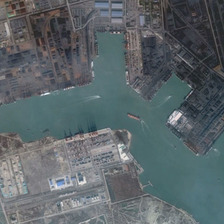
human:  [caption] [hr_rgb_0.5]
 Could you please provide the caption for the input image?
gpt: several boats are in a port surrounded by farmlands and bareland .

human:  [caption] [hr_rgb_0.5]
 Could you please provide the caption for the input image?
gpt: several boats are in a port surrounded by farmlands and bareland .

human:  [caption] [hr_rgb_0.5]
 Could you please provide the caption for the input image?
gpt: several boats are in a port surrounded by farmlands and bareland .

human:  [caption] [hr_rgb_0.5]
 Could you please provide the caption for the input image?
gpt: several boats are in a port surrounded by farmlands and bareland .

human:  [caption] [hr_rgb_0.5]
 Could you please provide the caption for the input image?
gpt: several boats are in a port surrounded by farmlands and bareland .